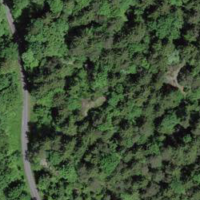
EUNIS habitat code: 43
Species observed at this site:
Lamium galeobdolon